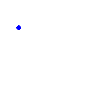
Particle: kaon